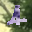
Label: 4